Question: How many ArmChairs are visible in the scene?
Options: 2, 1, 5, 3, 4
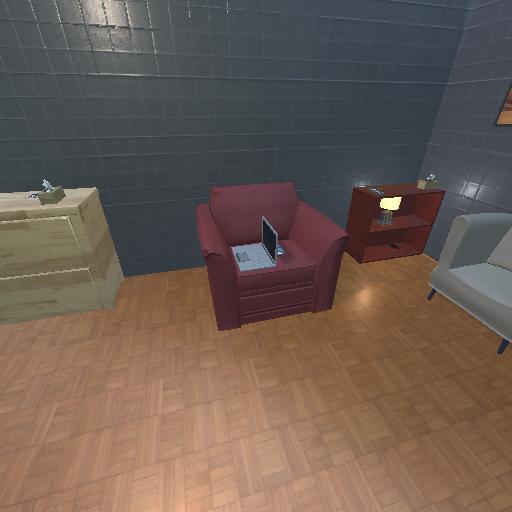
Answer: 2